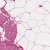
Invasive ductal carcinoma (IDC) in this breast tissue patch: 0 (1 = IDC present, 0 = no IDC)